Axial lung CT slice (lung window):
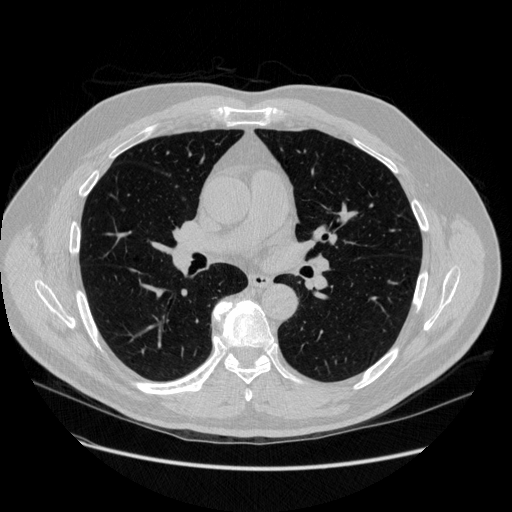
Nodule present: no